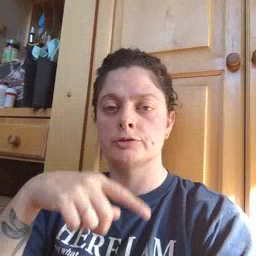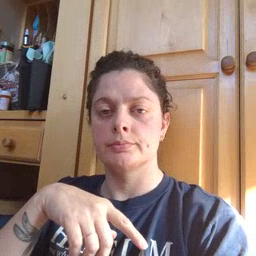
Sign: first